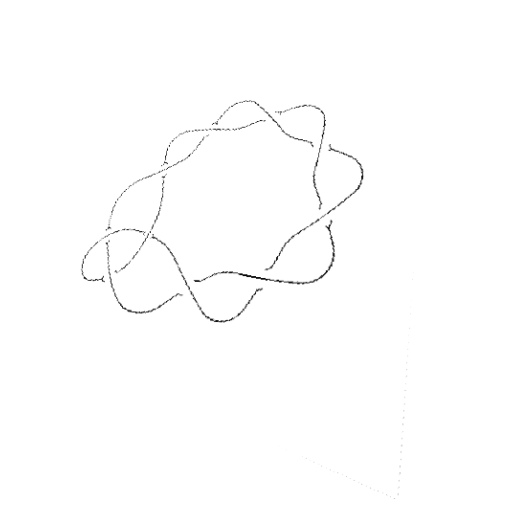
Crossing number: 10